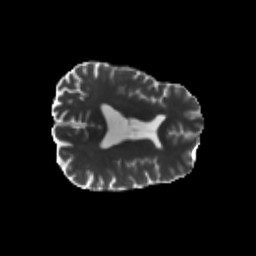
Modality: T2w
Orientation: axial
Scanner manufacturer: siemens
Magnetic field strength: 3 T
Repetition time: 8.8 s
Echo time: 0.085 s